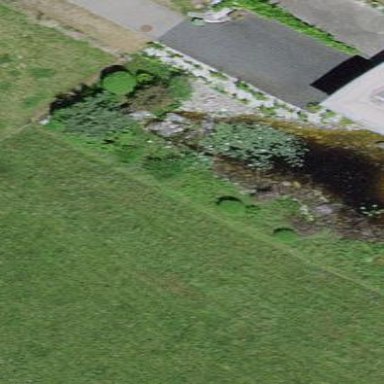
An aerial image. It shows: Peaceful pond surrounded by nature.